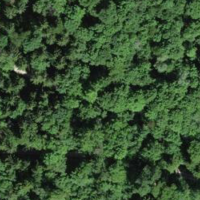
EUNIS habitat code: 41
Species observed at this site:
Isognomostoma isognomostomos
Cochlostoma septemspirale
Clausilia rugosa
Aegopinella nitens
Cochlodina laminata
Abida secale
Fagus sylvatica
Clausilia dubia
Monachoides incarnatus
Chondrina avenacea
Xerolenta obvia
Merdigera obscura
Helicigona lapicida